Field crop: tomato
Growth stage: 1
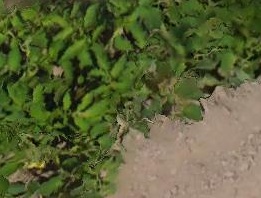
Species: tomato